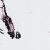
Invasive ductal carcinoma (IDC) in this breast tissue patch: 0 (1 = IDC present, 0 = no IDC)